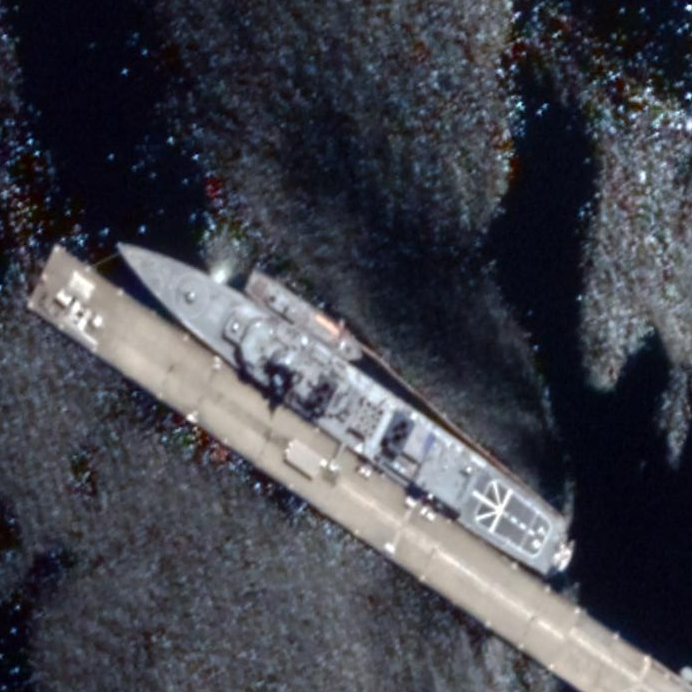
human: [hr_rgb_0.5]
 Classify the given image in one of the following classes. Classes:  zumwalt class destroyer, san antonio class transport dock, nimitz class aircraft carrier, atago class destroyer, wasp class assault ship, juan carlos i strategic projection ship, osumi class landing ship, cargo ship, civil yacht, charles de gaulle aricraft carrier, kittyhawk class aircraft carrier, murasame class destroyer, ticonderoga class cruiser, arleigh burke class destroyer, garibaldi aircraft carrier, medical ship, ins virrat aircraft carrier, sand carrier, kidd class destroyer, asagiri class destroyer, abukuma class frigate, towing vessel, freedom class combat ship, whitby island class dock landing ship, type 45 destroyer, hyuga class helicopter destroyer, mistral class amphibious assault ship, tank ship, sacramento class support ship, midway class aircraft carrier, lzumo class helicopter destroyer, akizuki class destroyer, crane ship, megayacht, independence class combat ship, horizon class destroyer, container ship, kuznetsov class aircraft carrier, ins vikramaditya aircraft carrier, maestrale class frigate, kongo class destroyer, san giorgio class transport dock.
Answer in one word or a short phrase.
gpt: Murasame class destroyer